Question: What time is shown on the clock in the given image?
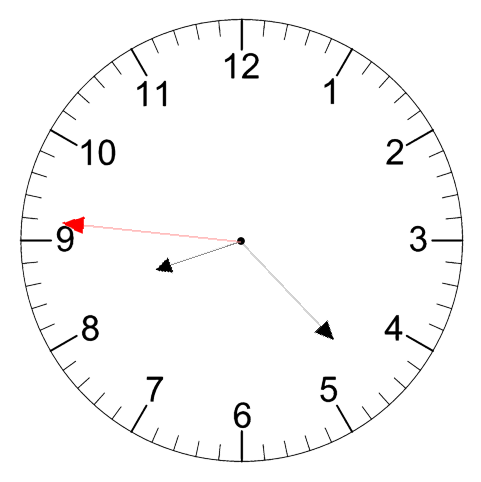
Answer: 08:22:46